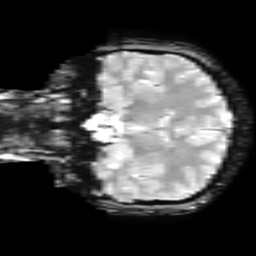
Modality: T2starw
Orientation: coronal
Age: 24
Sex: male
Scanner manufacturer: ge
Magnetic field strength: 3 T
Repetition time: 0.65 s
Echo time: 0.02 s